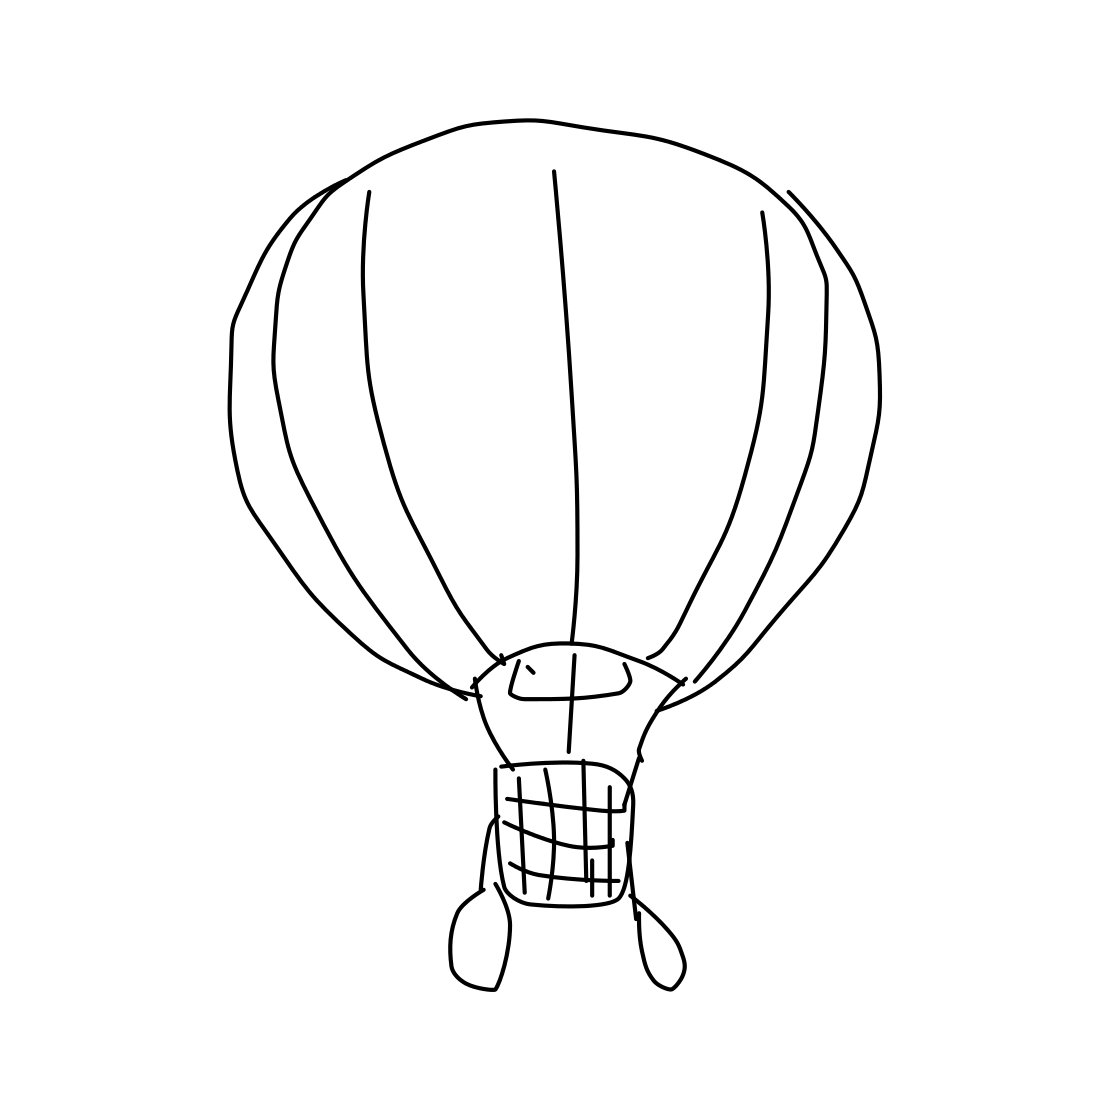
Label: hot air balloon